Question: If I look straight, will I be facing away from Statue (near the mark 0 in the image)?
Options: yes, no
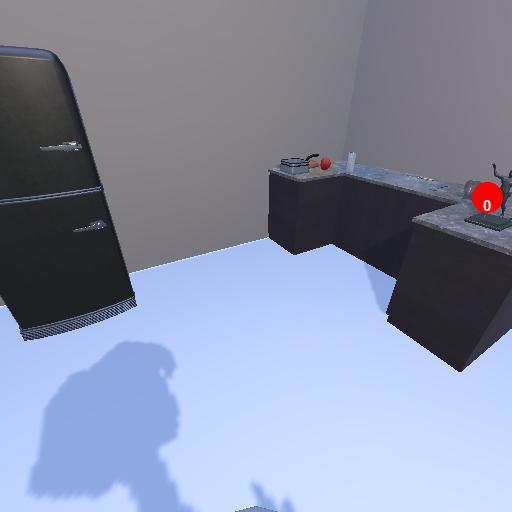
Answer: yes